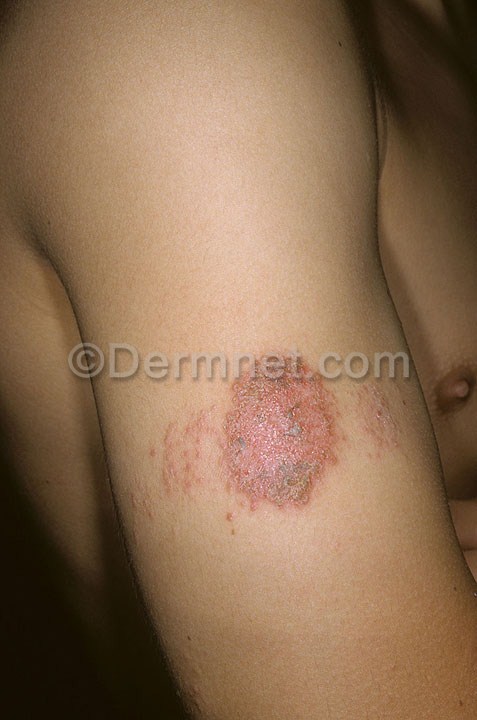
Disease: Eczema Photos